Question: I'm currently setting the 'ActionBar' subtitle on certain pages, but on some pages i don't want to have a subtitle.
I can simply set the text of the subtitle to nothing, but this just removes the text. It still occupies the subtitle space and thus pushes the title up.
It can be hard to explain, so i illustrated with a picture:

1) This show the 'ActionBar' with no subtitle set, which is how i want to be able to set it.
2 This shows the ActionBar with a subtitle set, which is how i want to show it on some pages.
3) And finally, this is how the 'ActionBar' looks after i set a subtitle and try to remove it.
As you can see, the title has been pushed up and the subtitle is not gone, it's just not showing anything.
I hope someone can help me out with this, i've tried googling the problem, i've digged through the official android website to find a 'getActionBar().ResetSubtitle()' or similar, but so far i've come up empty handed.
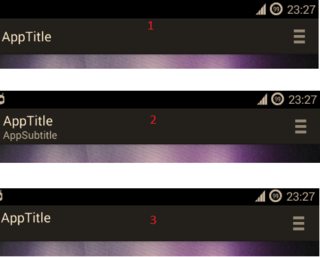
Answer: Call 'ActionBar.setSubtitle(null)', this will change the visibility of the subtitle 'TextView' to 'View.GONE'.
<URL>